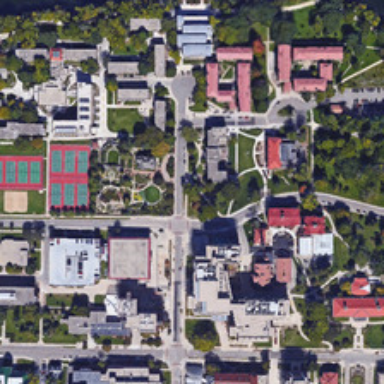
There are several playgrounds in the school .